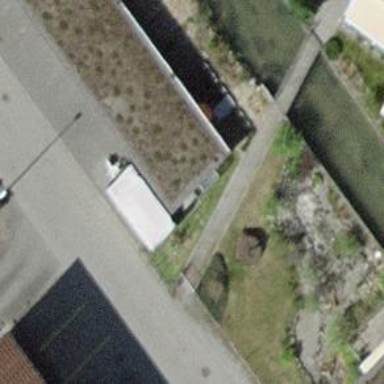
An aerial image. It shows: View of roof of building.